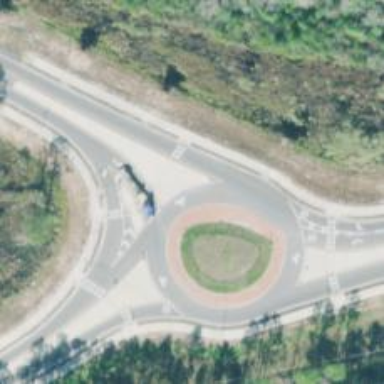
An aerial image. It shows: Roundabout on trunk road with asphalt surface.